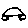
Label: car